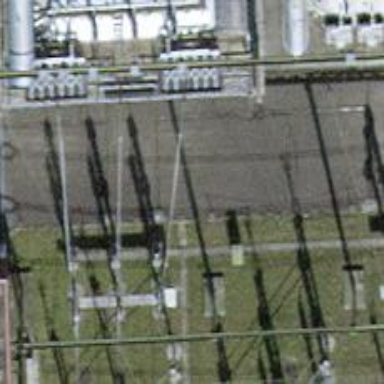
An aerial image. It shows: Insulator used in power systems.